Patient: sex M, age 74
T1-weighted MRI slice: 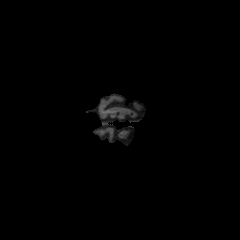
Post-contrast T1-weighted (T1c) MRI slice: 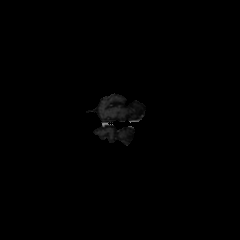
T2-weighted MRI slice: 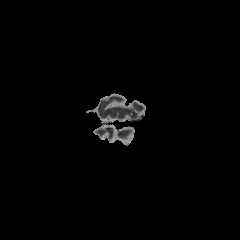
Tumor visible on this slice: no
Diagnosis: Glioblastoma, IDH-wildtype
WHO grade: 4